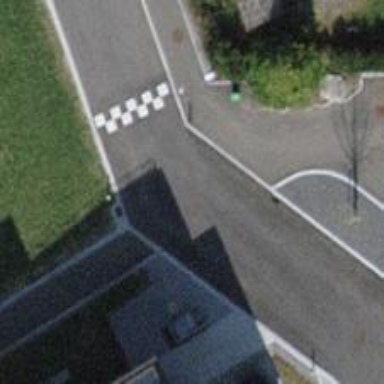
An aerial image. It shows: Unmarked crossing on the road.